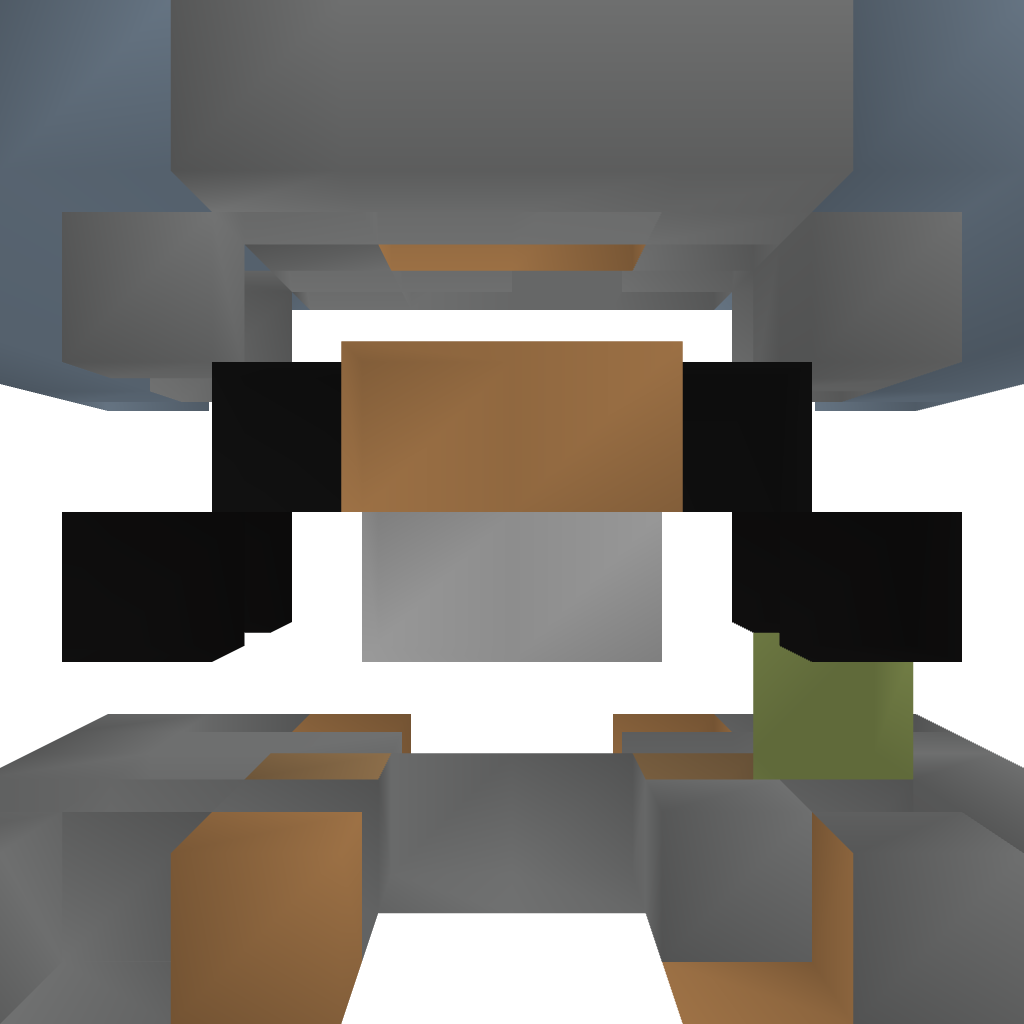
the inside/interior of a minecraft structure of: Horse Door